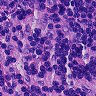
Metastatic tissue present: no